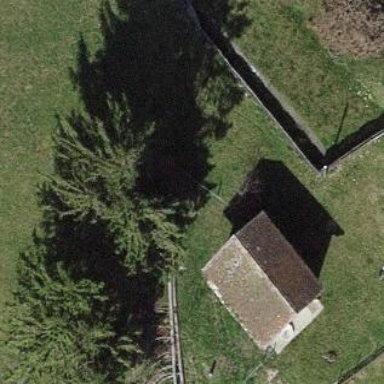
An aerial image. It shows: Shed.